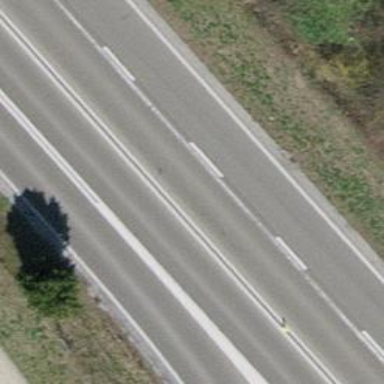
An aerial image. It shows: Asphalt trunk highway designated as motorroad.